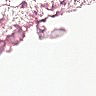
Metastatic tissue present: no